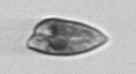
Label: Prorocentrum_dentatum